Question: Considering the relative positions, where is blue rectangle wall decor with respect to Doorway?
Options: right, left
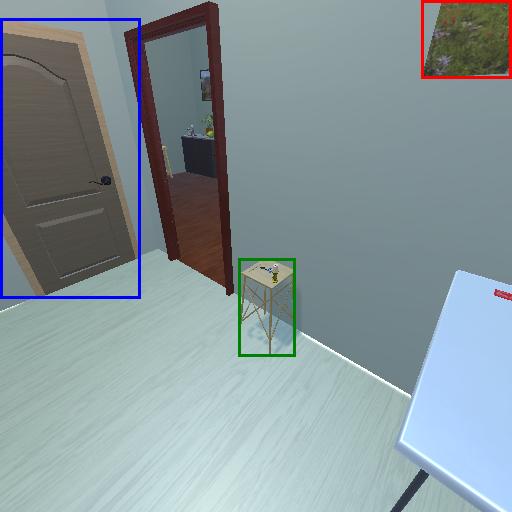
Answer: right